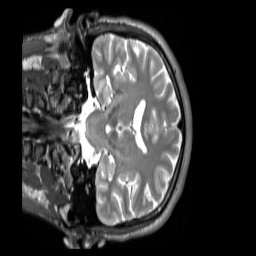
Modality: T2w
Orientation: coronal
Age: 23
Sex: male
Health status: ill
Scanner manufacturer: siemens
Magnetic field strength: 3 T
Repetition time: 2.8 s
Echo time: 0.326 s